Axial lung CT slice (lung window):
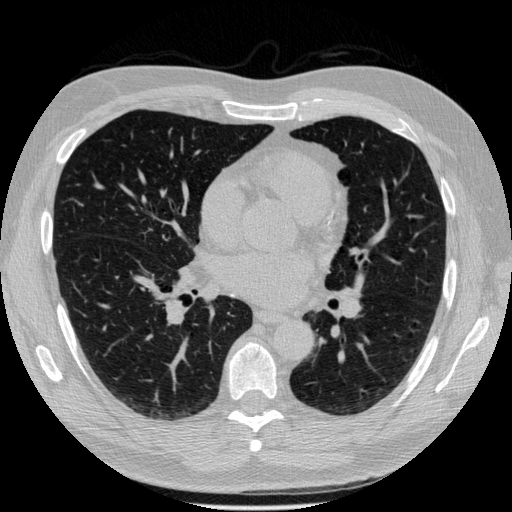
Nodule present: no